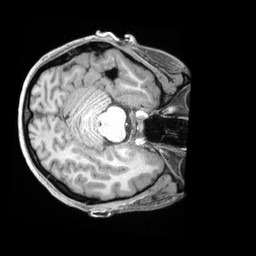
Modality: T1w
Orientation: axial
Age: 26
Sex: female
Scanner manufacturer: siemens
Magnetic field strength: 3 T
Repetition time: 2.4 s
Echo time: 0.00226 s